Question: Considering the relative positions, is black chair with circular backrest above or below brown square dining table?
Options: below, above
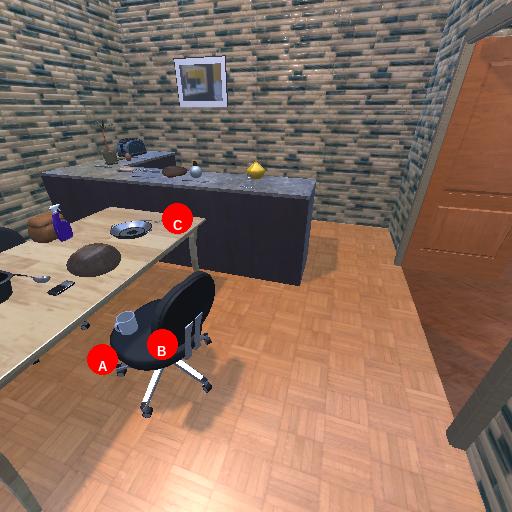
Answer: below